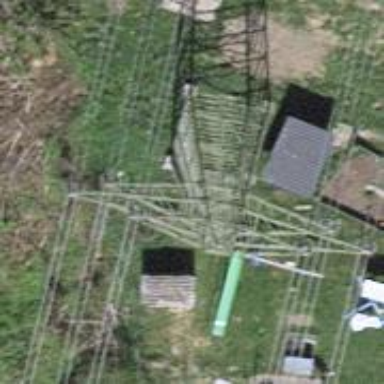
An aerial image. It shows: Power tower.